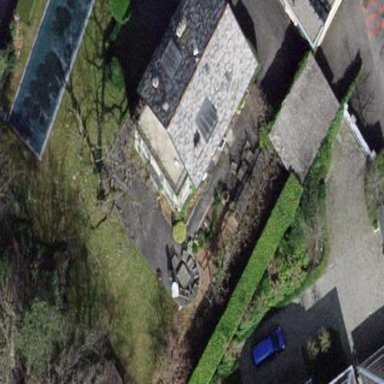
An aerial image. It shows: Garden surrounded by fence.